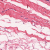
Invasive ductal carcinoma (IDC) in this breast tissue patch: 0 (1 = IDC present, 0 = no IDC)